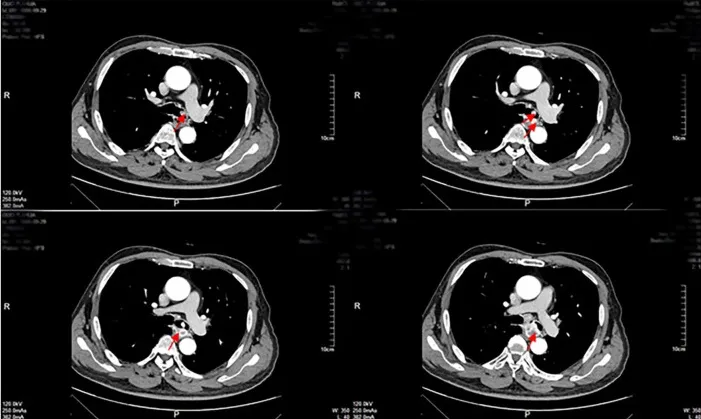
Enhanced CT examinations revealed a mass of inhomogeneous shadow located in the left main bronchus close to the carina as shown by the arrows.
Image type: radiology (ct)